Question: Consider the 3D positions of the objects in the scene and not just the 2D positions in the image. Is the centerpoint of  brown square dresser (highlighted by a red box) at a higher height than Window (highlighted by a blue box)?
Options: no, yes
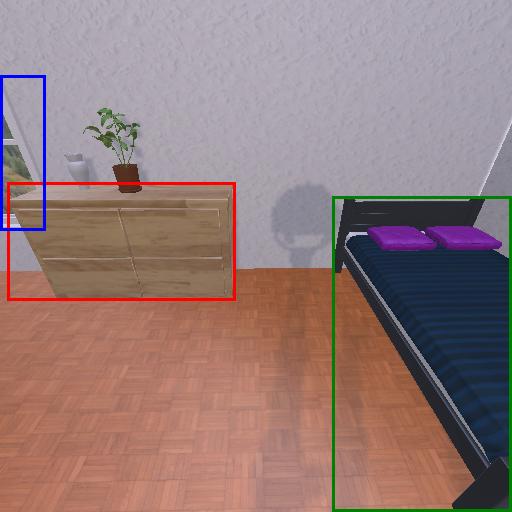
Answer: no